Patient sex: M
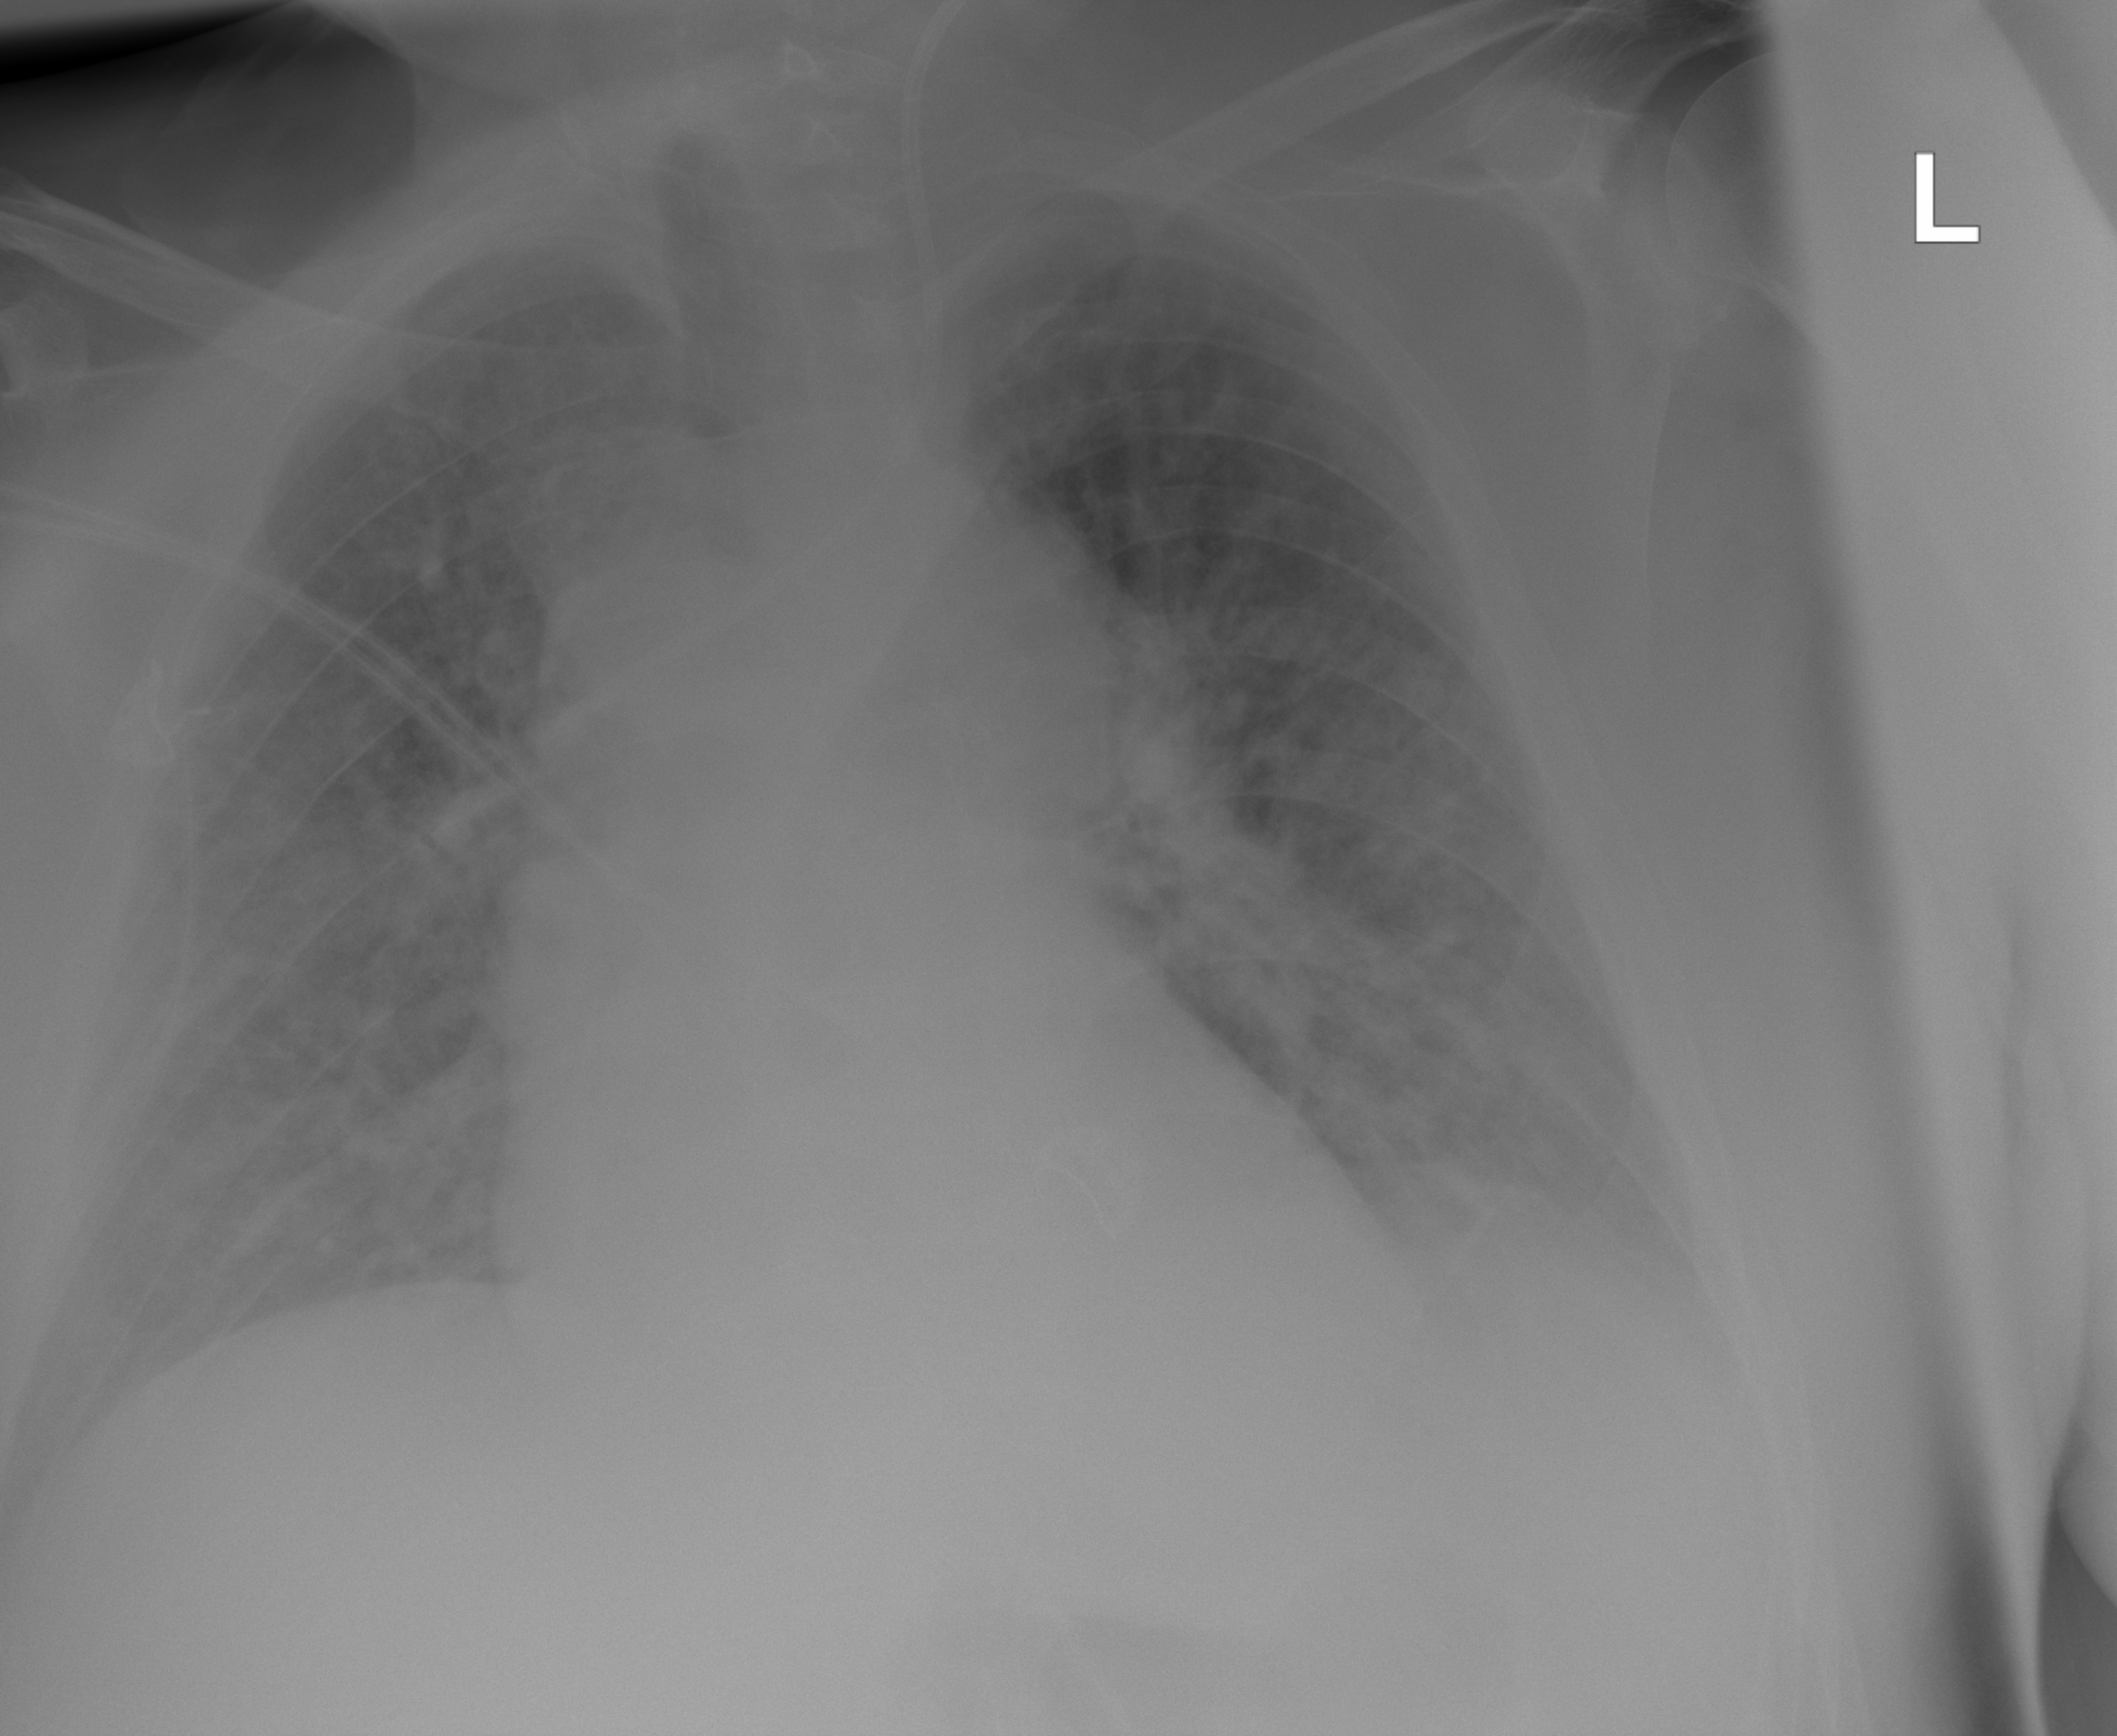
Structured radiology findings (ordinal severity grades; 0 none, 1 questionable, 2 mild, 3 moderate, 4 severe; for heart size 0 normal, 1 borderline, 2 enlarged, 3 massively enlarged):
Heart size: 1
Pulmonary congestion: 3
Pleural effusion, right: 0
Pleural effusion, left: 2
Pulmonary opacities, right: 2
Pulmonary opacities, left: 2
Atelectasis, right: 0
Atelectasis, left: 2